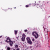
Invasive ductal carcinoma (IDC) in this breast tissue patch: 0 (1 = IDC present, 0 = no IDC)